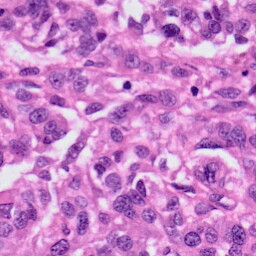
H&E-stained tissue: Skin